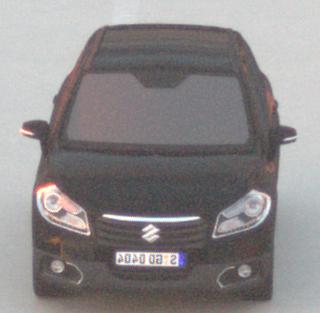
Make: Suzuki
Model: SX4 S-Cross 1.6
Detailed model: SX4 (II) S-Cross
Model produced from: 2013/10
Model produced until: 2015/08
Doors: 5
Color: black
Road condition: dry road
Daytime: sunrise or sunset
Contrast: medium contrast